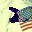
Label: 2